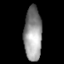
Tissue: skin
Cell type: Epithelial cells
Senescence score: 0.8584
Nuclear area (px): 935
Mean DAPI intensity: 148.252